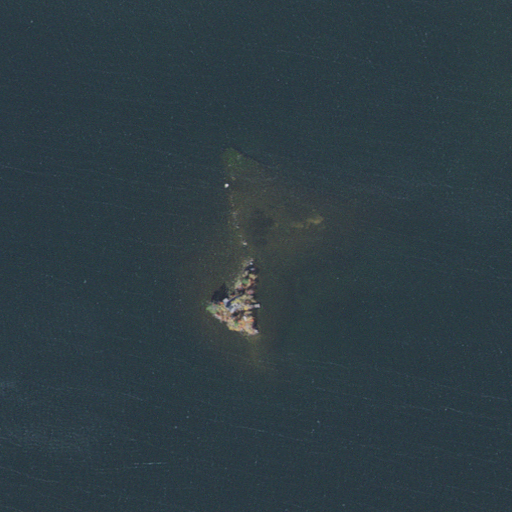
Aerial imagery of island in New Hampshire named Perch Island containing only open water